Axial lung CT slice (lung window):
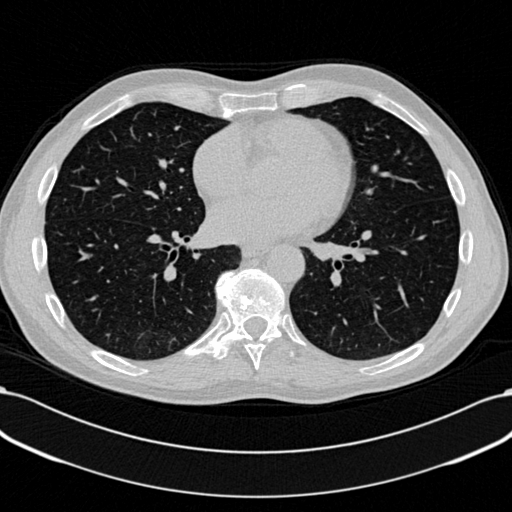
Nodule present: no